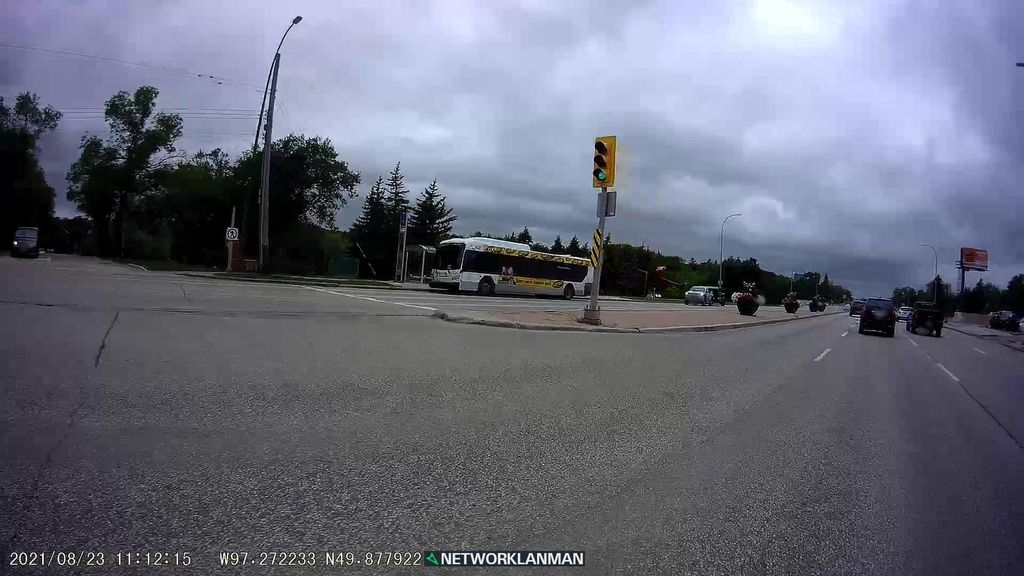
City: winnipeg